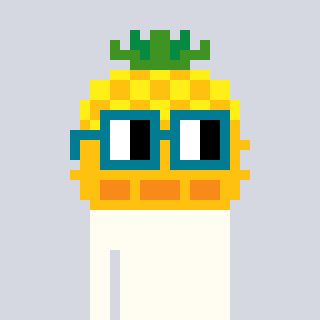
a pixel art character with square dark green glasses, a pineapple-shaped head and a gold-colored body on a cool background